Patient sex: F
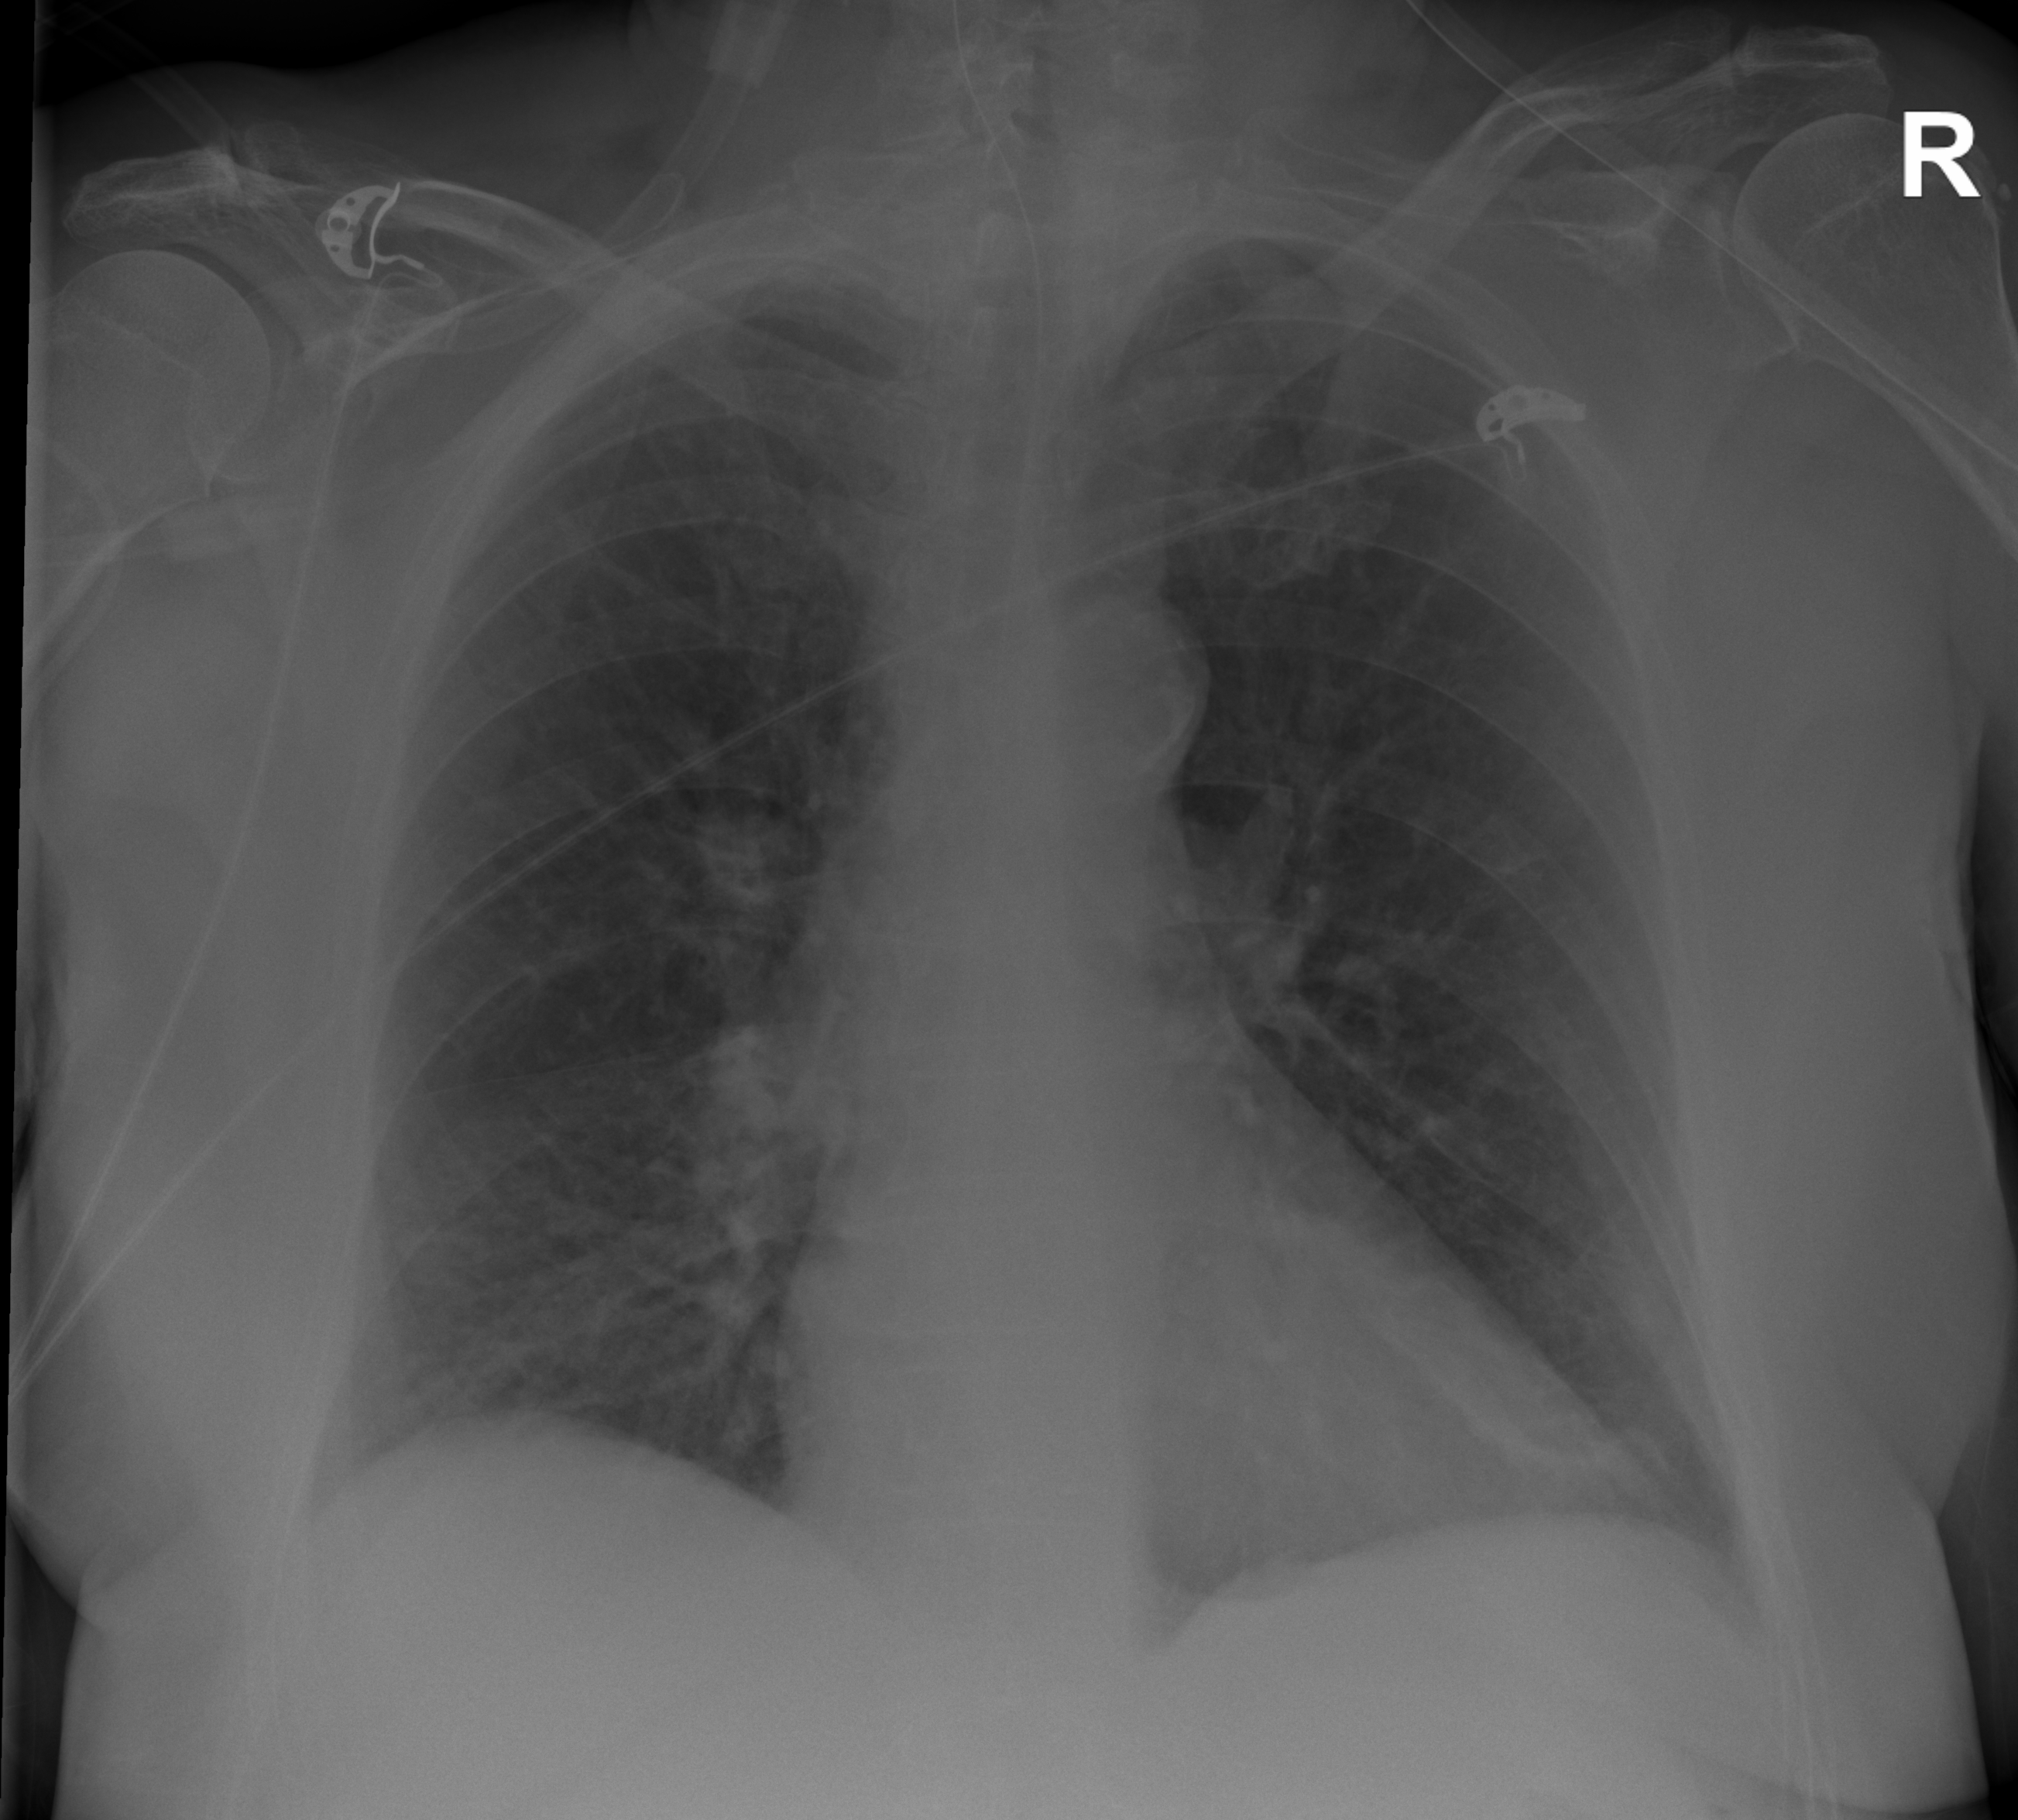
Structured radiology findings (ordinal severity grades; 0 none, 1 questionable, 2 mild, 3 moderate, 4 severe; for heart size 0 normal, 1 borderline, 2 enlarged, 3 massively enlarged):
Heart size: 1
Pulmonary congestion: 1
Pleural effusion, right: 0
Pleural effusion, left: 0
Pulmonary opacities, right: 2
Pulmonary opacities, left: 0
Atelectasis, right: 2
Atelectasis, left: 0